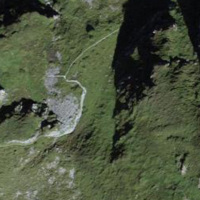
EUNIS habitat code: 23
Species observed at this site:
Carduus defloratus